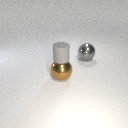
large brown metal sphere in front of large gray metal sphere